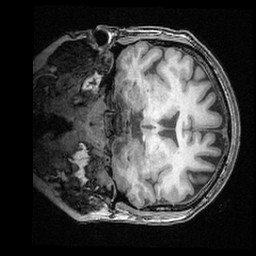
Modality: T1w
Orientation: coronal
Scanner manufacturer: ge
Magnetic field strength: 3 T
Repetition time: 0.008572 s
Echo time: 0.003384 s